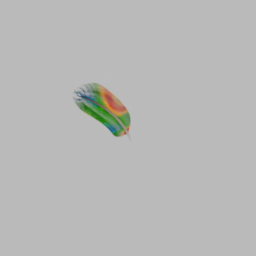
Label: nature